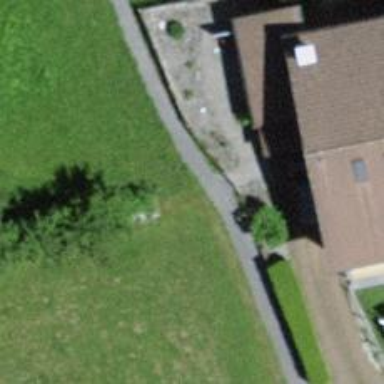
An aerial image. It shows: Wall made of dry stone.